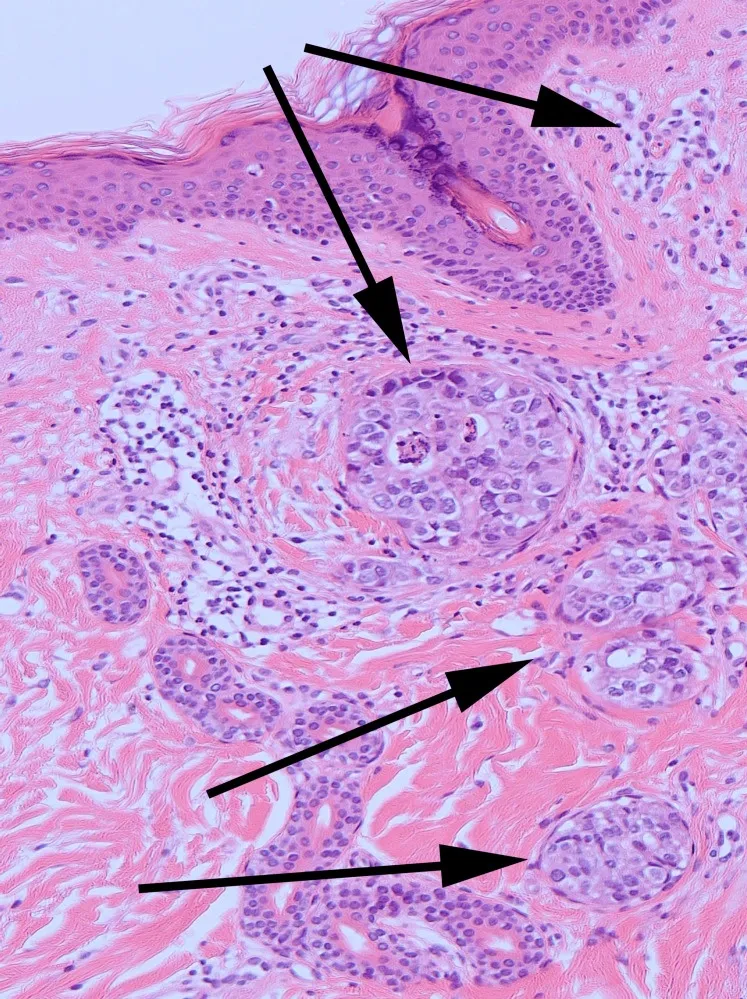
Histological findings. Dysplastic cell infiltration with a high nuclear-cytoplasmic ratio in the superficial dermis and visible ductal formation was noted. The lymphovascular invasion of tumor cells, indicated by a black arrow, suggests inflammatory breast carcinoma (hematoxylin-eosin stain, x100).
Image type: pathology (h&e)